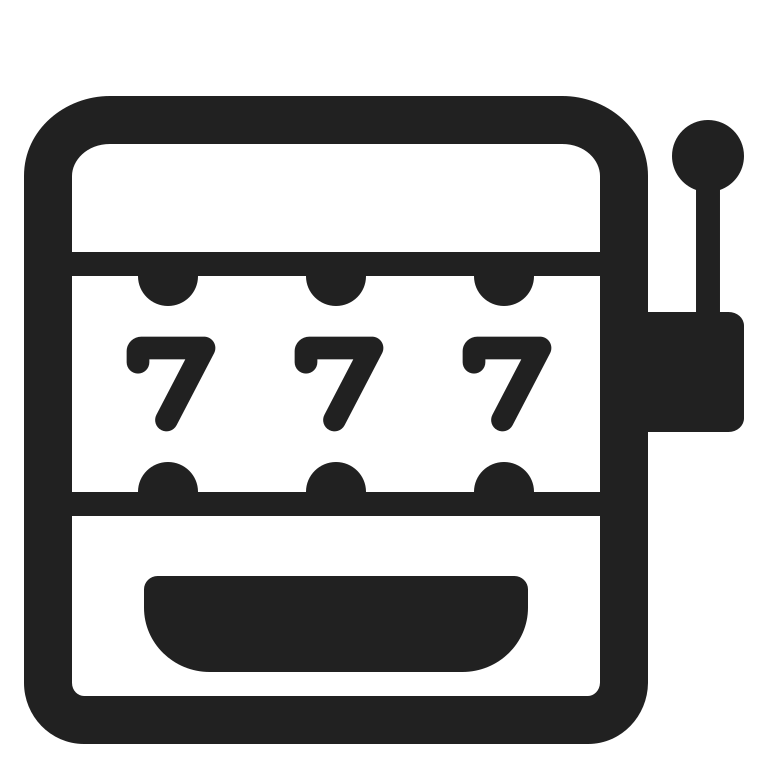
slot machine high contrast